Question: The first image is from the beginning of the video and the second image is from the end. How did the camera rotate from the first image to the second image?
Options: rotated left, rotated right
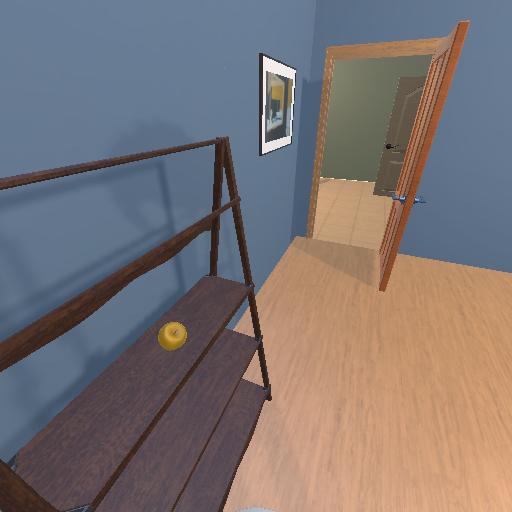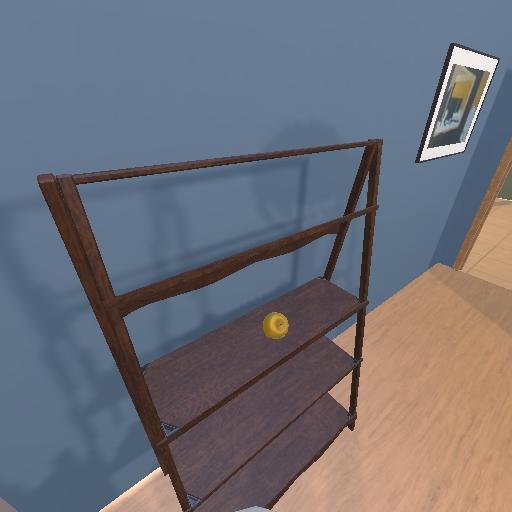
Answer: rotated left